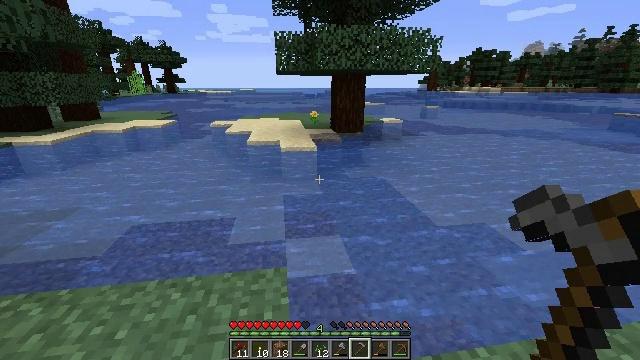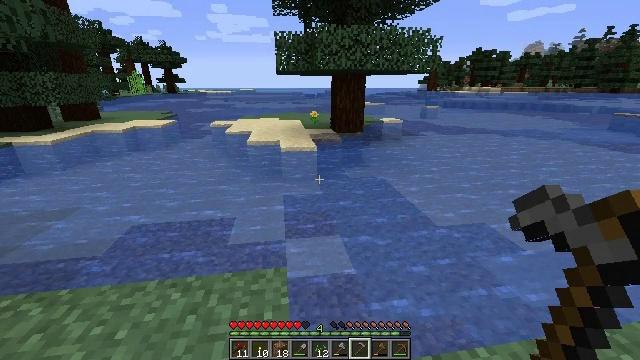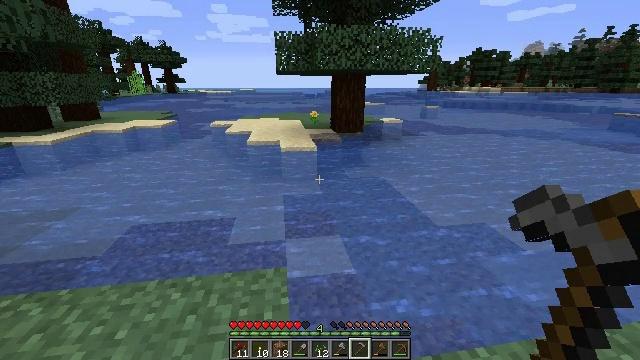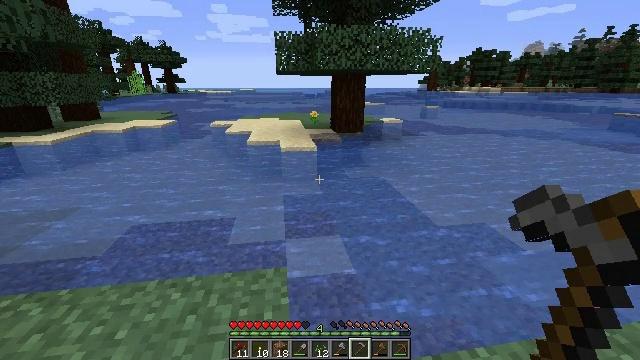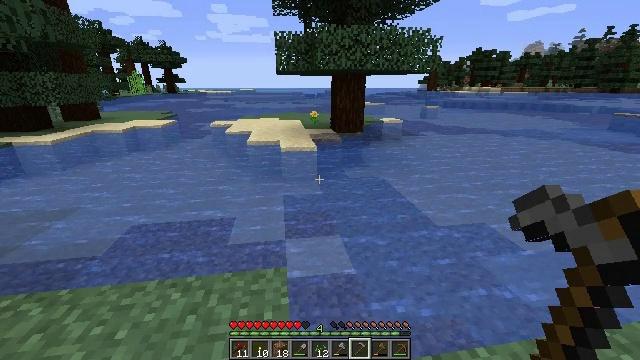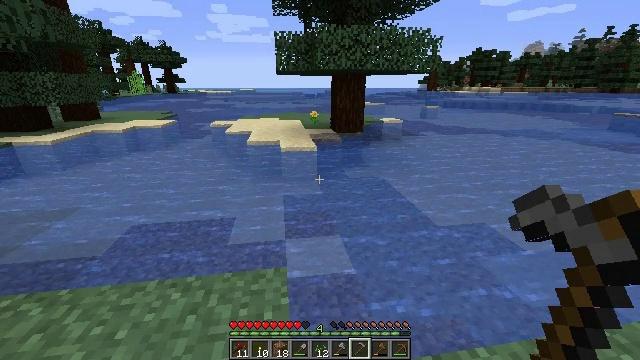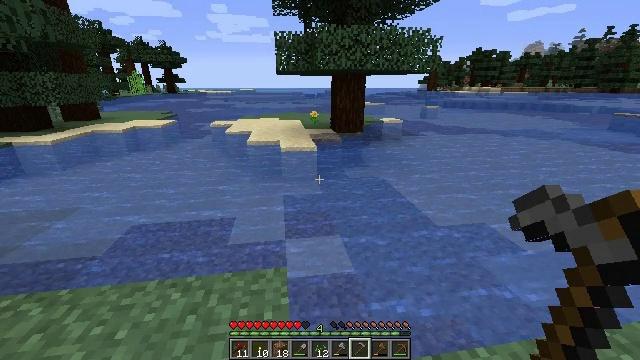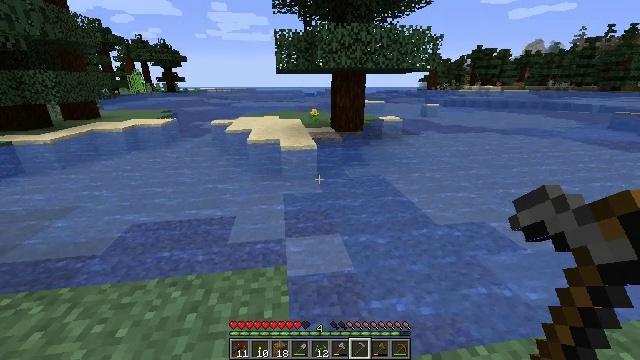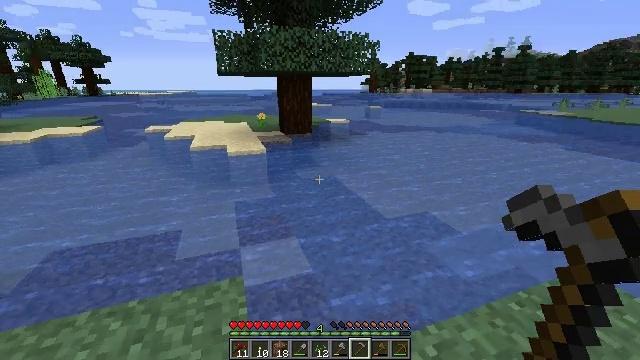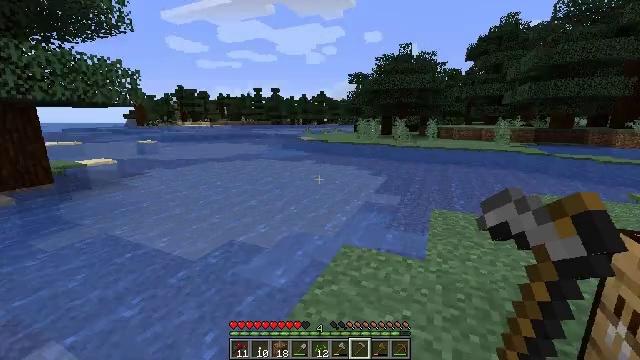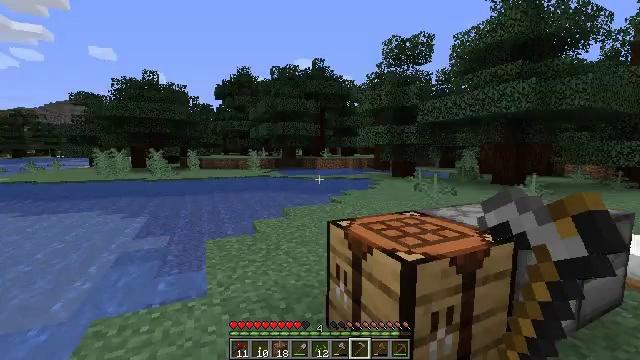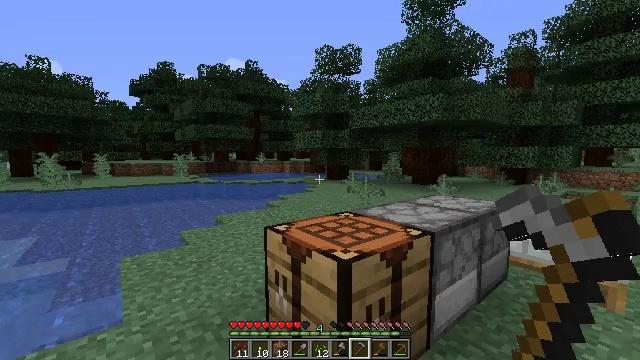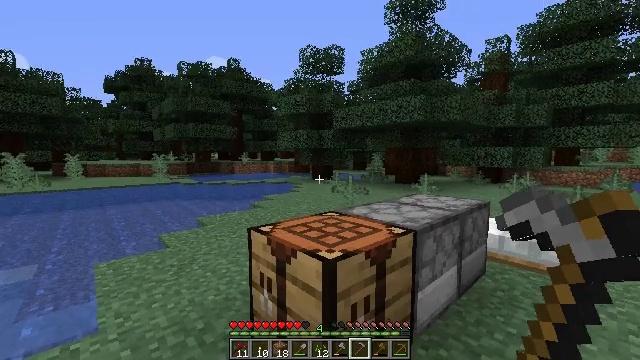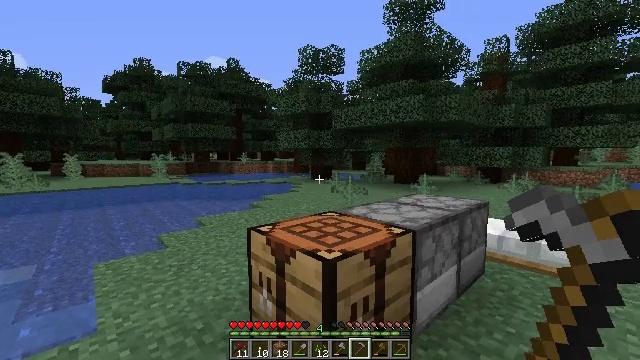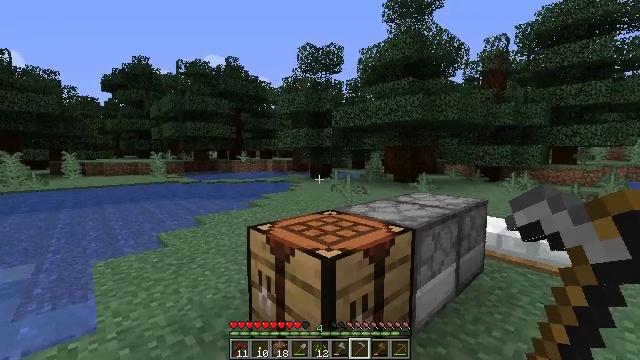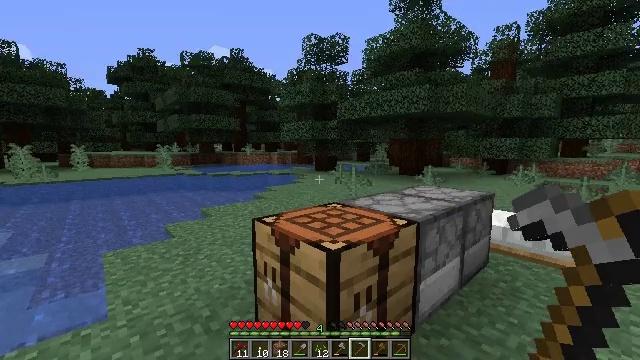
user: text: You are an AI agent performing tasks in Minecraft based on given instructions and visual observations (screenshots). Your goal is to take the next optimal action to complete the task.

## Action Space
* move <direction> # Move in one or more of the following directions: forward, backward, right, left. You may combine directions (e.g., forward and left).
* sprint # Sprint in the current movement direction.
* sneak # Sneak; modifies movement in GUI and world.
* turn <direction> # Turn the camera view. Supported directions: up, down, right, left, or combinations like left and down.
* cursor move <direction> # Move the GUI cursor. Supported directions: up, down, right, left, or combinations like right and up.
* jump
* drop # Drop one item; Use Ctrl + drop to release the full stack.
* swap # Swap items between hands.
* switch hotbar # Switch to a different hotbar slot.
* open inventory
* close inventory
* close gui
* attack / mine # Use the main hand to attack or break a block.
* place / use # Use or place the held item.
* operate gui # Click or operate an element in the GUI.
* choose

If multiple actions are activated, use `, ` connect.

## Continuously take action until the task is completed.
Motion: motion action
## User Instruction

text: Harvest some fern.
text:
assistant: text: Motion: no_op
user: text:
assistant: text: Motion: no_op
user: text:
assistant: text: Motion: no_op
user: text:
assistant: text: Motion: no_op
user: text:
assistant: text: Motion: no_op
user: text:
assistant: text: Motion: no_op
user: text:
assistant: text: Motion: no_op
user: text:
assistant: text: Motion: turn right
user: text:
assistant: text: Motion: turn right and up
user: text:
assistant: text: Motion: turn right and up
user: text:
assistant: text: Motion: turn right
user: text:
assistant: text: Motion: turn right
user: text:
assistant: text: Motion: no_op
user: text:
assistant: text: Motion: no_op
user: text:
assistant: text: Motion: turn left and down
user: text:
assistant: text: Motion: no_op
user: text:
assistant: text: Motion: turn left and down
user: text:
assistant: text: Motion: turn left and down
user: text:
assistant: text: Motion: move forward, turn left and down
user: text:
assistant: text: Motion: move forward, turn left
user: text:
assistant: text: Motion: move forward
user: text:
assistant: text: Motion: turn right
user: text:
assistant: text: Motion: move forward, turn right
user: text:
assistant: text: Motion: move forward
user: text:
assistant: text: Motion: move forward
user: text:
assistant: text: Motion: move forward
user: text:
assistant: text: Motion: move forward, turn right and down
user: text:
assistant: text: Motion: move forward, turn right
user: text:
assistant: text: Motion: move forward, turn right
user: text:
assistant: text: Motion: move forward, turn right